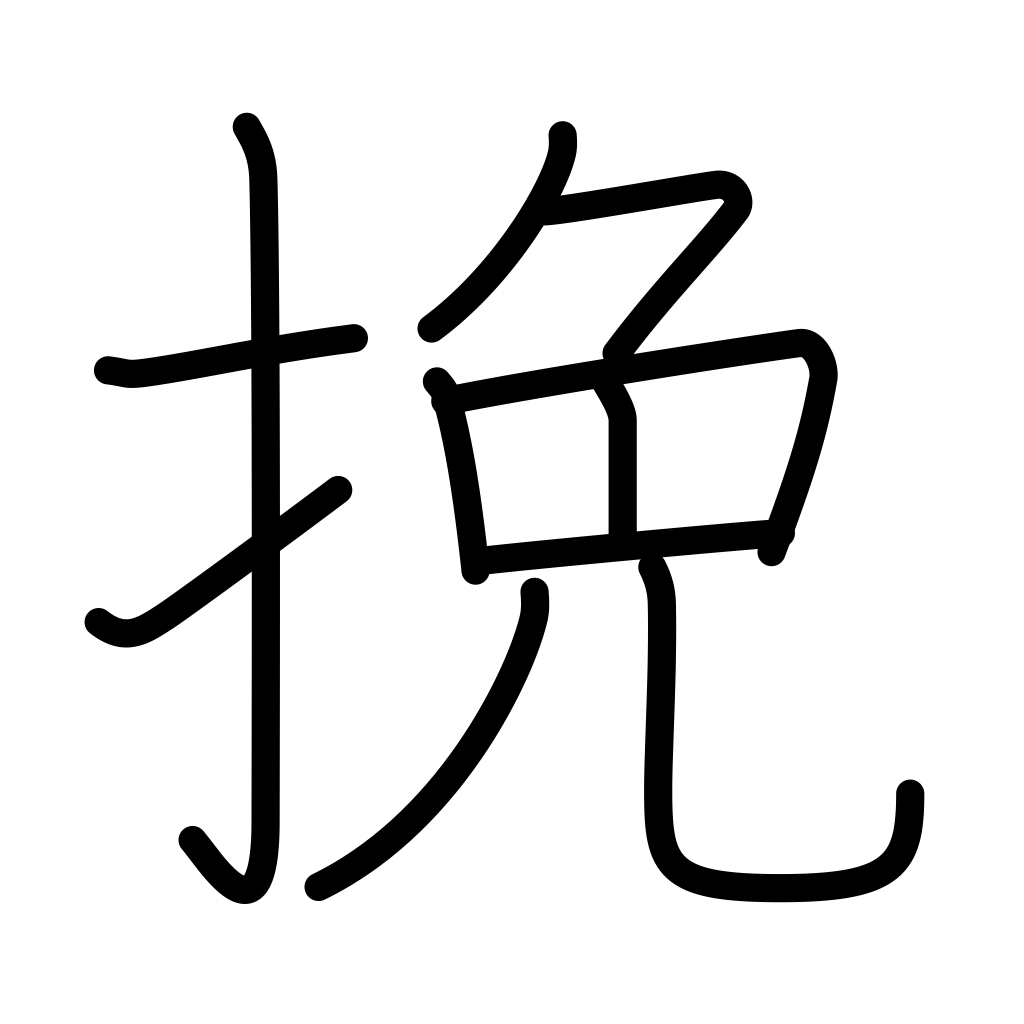
Meaning: saw, grind